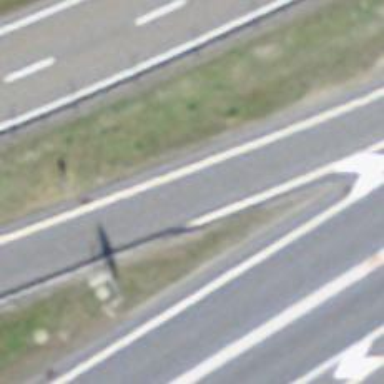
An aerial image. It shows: Asphalt trunk link road.